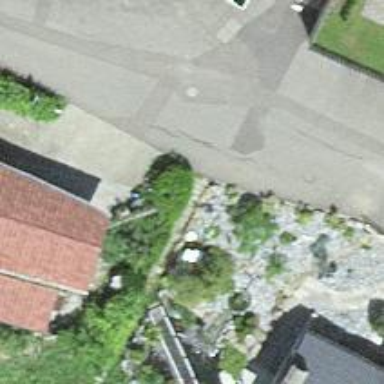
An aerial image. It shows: Set of concrete steps.